Question: This is the basic graph R presents when plotting a data frame.
'''
plot(df)
'''
It displays the relationship between all variables.

I know about faceting in 'ggplot2' but it's used for partition according to specific variables. I want to facet by a target parameter (for color) and split the grid by the variables.
sample data:
'''
prediction.date mean.forcast mean.Error standard.Deviation AIC param.u param.v
2012-08-29 <PHONE> 0.008296402 0.008296402 -6.165365 2 5
2012-08-30 -<PHONE> 0.008537309 0.008537309 -6.164167 2 4
2012-09-02 -<PHONE> 0.008194409 0.008194409 -6.168868 4 0
2012-09-03 <PHONE> 0.008062687 0.008062687 -6.176634 5 3
2012-09-04 -<PHONE> 0.007885009 0.007885009 -6.181844 4 3
2012-09-05 <PHONE> 0.007524703 0.007524703 -6.197240 3 4
'''
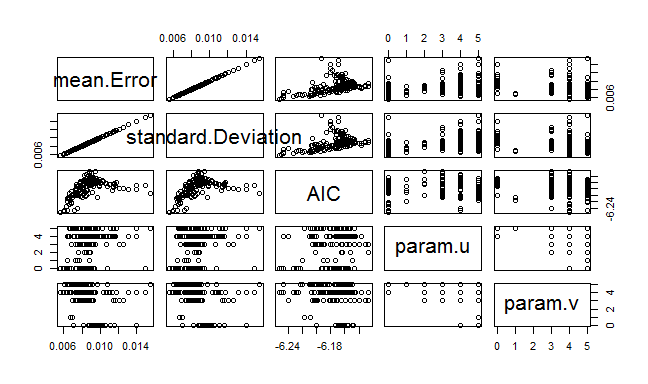
Answer: If you just need to color points in plot you provided, then you can use argument 'col=' in 'plot()' and set names of colors and variable to use in determining color.
'''
#variable of test result (should be the same length as number of rows in df)
test.result<-c(0,1,1,0,0,1)
plot(df[,3:7],col=c("green","red")[as.factor(test.result)])
'''